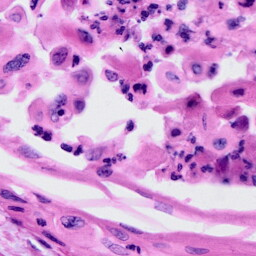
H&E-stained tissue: Cervix